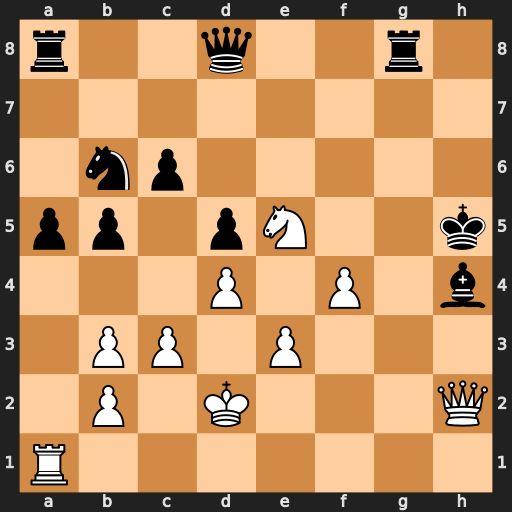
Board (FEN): r2q2r1/8/1np5/pp1pN2k/3P1P1b/1PP1P3/1P1K3Q/R7
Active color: w
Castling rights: -
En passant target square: -
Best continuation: Qe2+ Kh6 Nf7+ Kg7 Nxd8